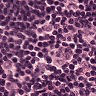
Metastatic tissue present: no